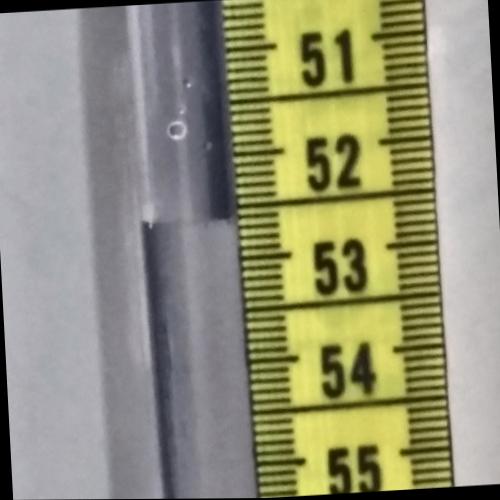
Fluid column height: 52.6 cm